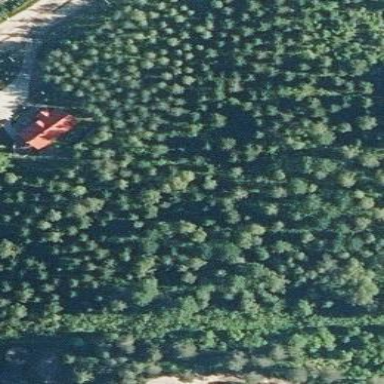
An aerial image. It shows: Woodland with evergreen needle-leaved trees.